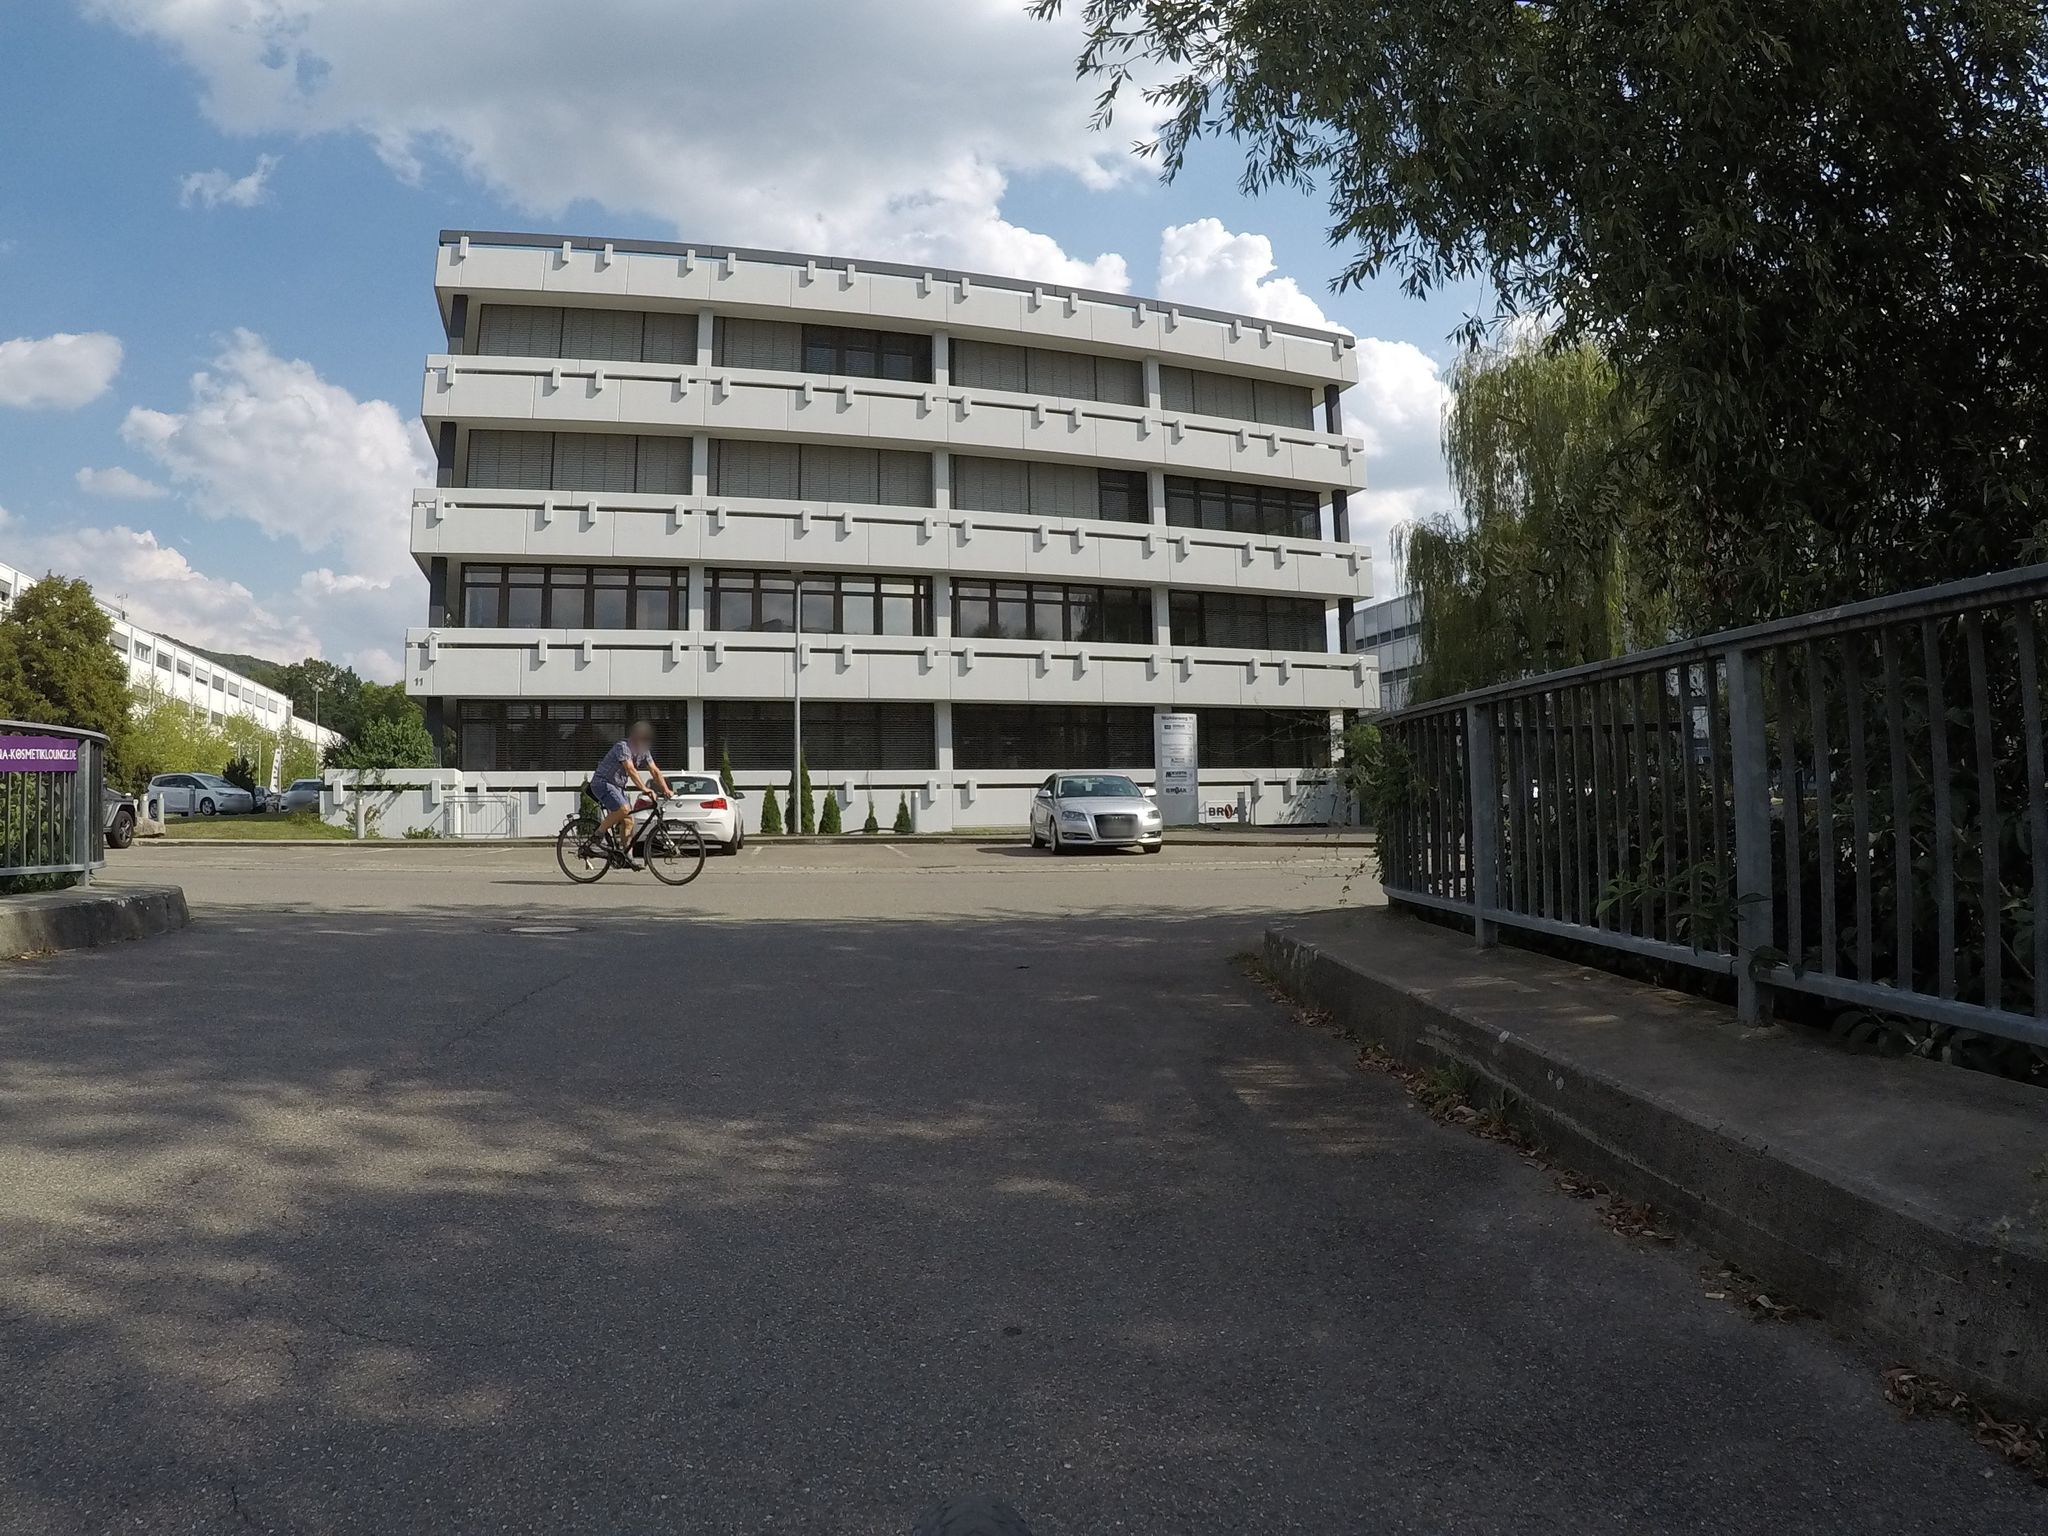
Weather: clear
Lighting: day
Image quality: good
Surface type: walking surface
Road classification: service, footway, path
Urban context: dense urban cluster
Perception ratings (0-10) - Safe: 5.05, Lively: 4.95, Beautiful: 7.29, Boring: 4.64, Depressing: 1.99, Wealthy: 7.67